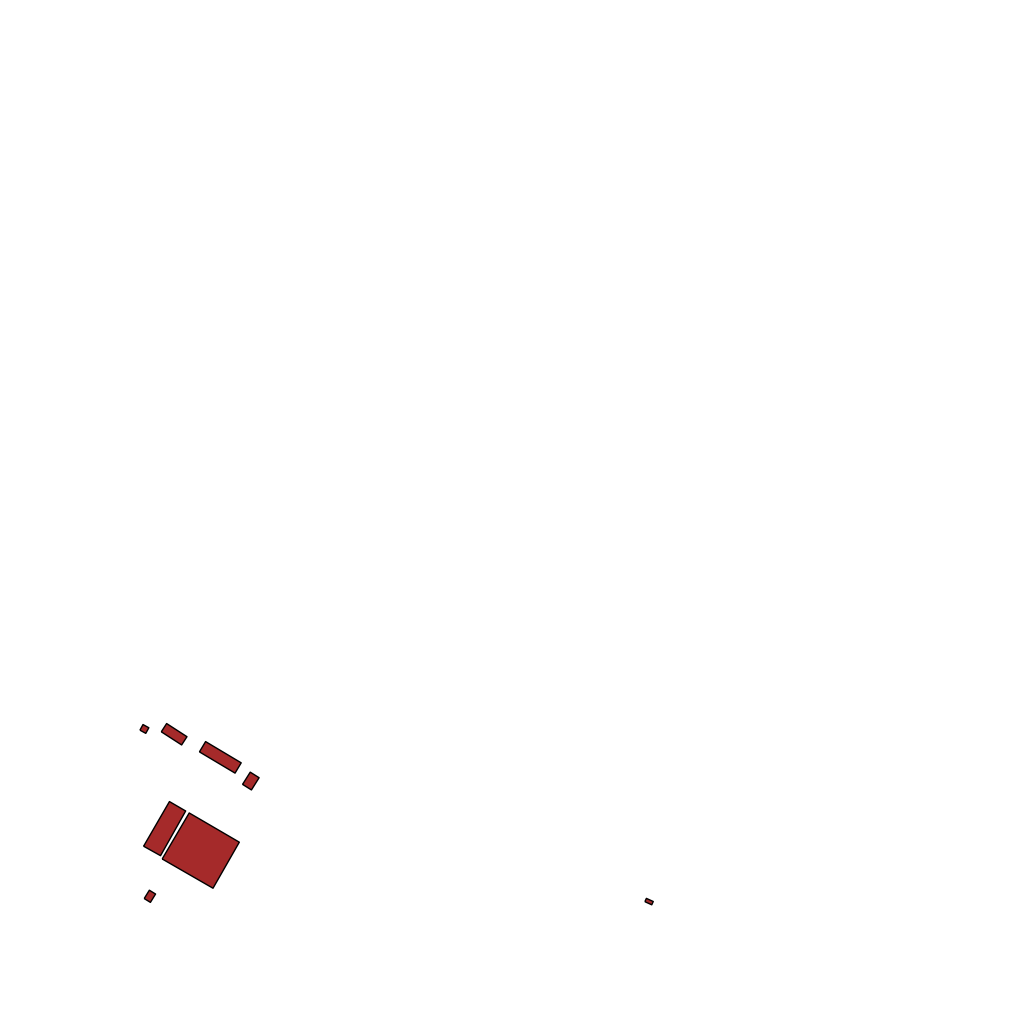
Tags: overhead vector_map, industrial, recreation, special, individual_rise, density_1, Facility, 1.0 km²